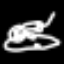
Label: frog